Question: I am making a simple program to log data and do a few calculations with a .MDB database. accessed via Jet 4.
I wish to be able to get the value out of / into any field from a sql query on a primary key(one result)
I have currently connected to the database and I am able to view edit the data via "data controls"
as shown below:

How do I access the data in the database such that I may put the values into a suitable variable and then write them back?
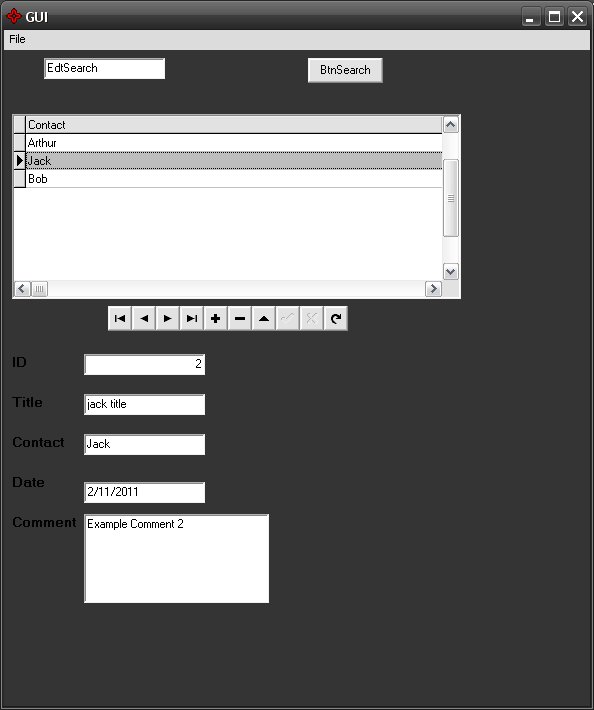
Answer: Jorn Angeltveit's answer sounds like direct way to do at least part of what you want. He gives you way to access value in field. But realize that merely changing the value of that field will not update the record in the database; to do that you would also need to call the dataset's Post method. Your question is a very basic one and if you're building an app with a database backend you would probably be well-served to read up on how to write database apps with Delphi. If you try to go ahead without learning the basics of Delphi TDataset components then you're likely to end up with messy approach and extra work.
EDIT: Here's link to CodeGear site with some helpful docs on TDatasets. It is probably very similar to the documentation you'd find in the Delphi 7 help system (though finding your way through the built-in help can sometimes be confusing):
<URL>
Here's a good online series that actually focuses on accessing .mdb's using Delphi's ADO database components:
<URL>
Also, Marco Cantu has good sections on it in his book Mastering Delphi. You can pick up a used copy on Amazon for not much money. I used Mastering Delphi 6 when learning Delphi 7 and it was great resource. Mastering Delphi 7 is available, but I would save a few bucks and get used copy of Mastering Delphi 6:
<URL>